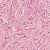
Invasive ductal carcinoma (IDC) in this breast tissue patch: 1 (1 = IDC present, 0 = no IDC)